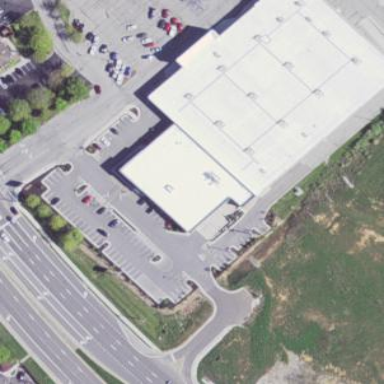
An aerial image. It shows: Retail building housing supermarket.